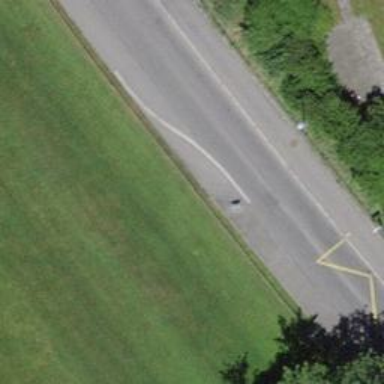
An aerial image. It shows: Bus stop equipped with public transport stop position.